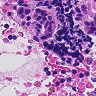
Metastatic tissue present: yes